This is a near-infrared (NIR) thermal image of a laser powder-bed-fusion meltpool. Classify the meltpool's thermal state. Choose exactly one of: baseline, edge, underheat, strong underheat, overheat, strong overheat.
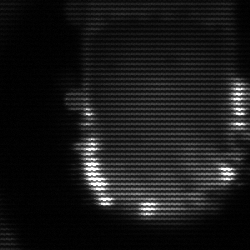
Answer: baseline